Interaction volume radius: 10 \u00c5
Interaction volume height: 30 \u00c5
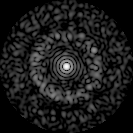
Disorder parameter: 0.8473